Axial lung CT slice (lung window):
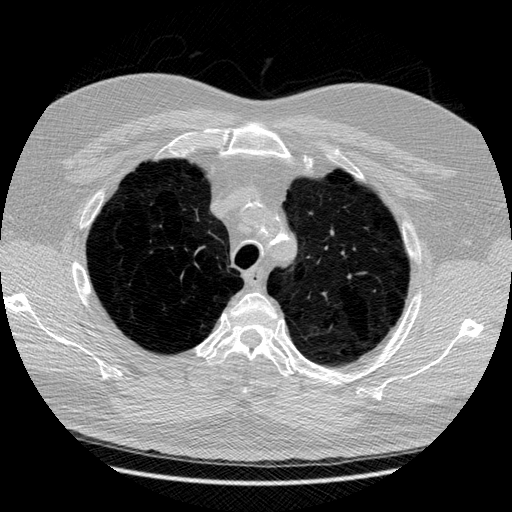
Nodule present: no